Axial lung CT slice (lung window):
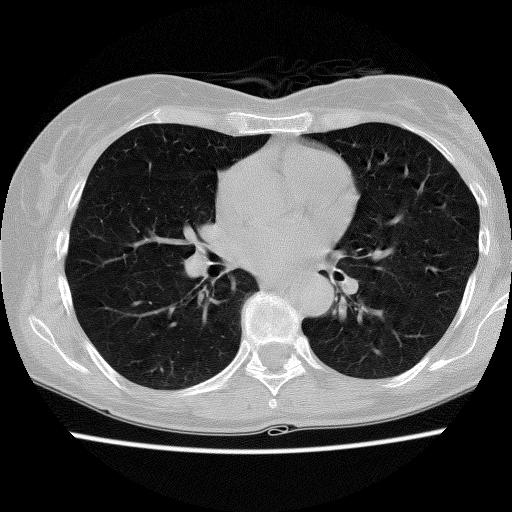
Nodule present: no